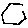
Label: hexagon